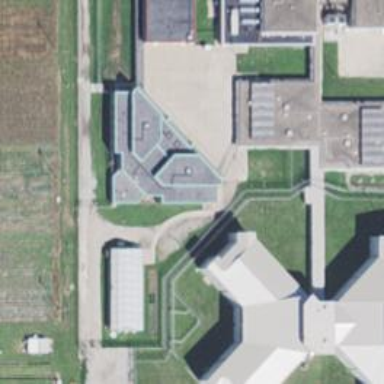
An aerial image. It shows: Prison.